Field crop: tomato
Growth stage: 1
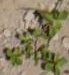
Species: portulaca